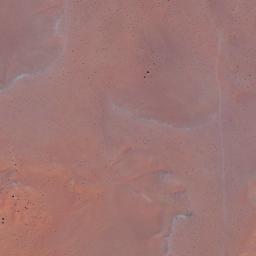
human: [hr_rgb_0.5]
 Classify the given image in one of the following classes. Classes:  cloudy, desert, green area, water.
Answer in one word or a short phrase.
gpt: desert